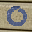
Label: 0